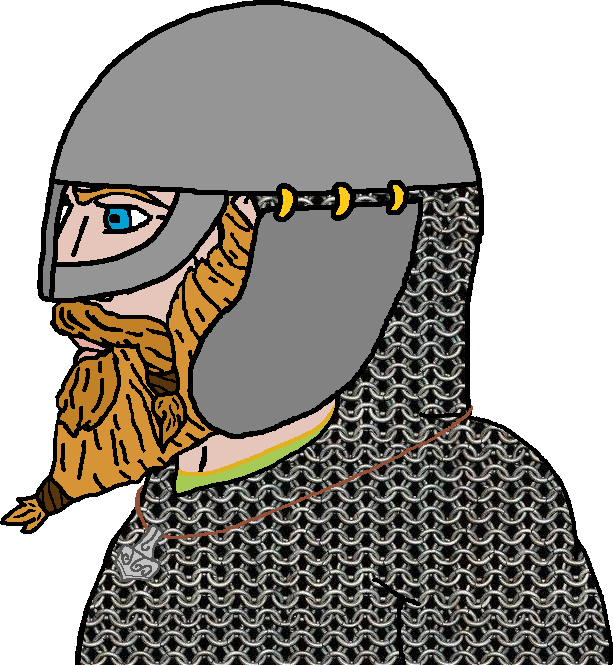
Label: 4_Yes_Chad